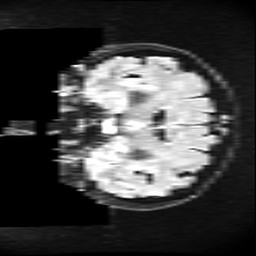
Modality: FLAIR
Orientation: coronal
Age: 49
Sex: female
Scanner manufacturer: ge
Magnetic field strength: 3 T
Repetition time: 11 s
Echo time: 0.1497 s